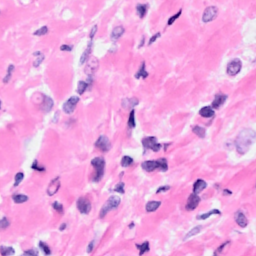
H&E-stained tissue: Breast